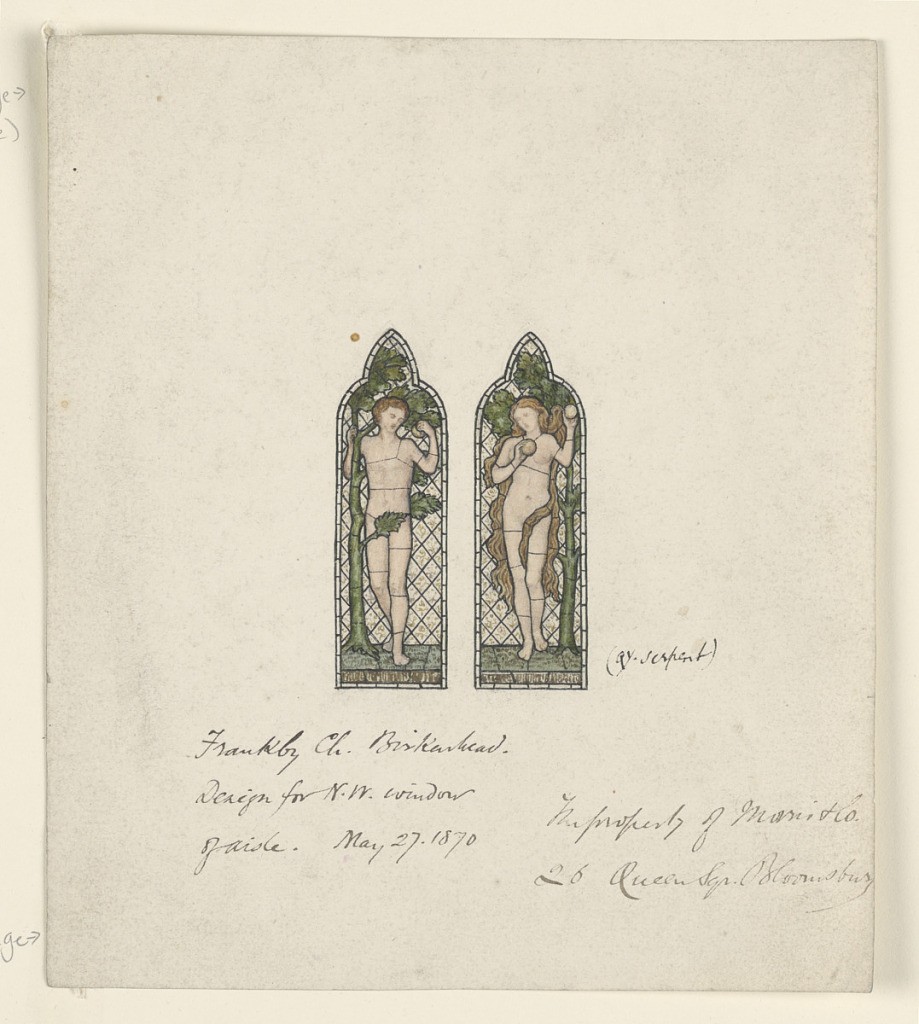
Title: Adam and Eve, Design for Stained Glass Window, Frankby Church, Birkenhead (Cheshire), England
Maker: Sir Edward Burne-Jones, English, 1833–1898
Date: May 27, 1870
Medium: Pen and ink, brush and watercolor on paper
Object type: Drawing
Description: Two window panels showing Adam and Eve against trees.